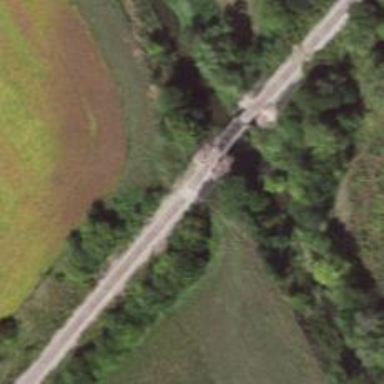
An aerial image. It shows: Railway track.